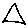
Label: triangle